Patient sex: M
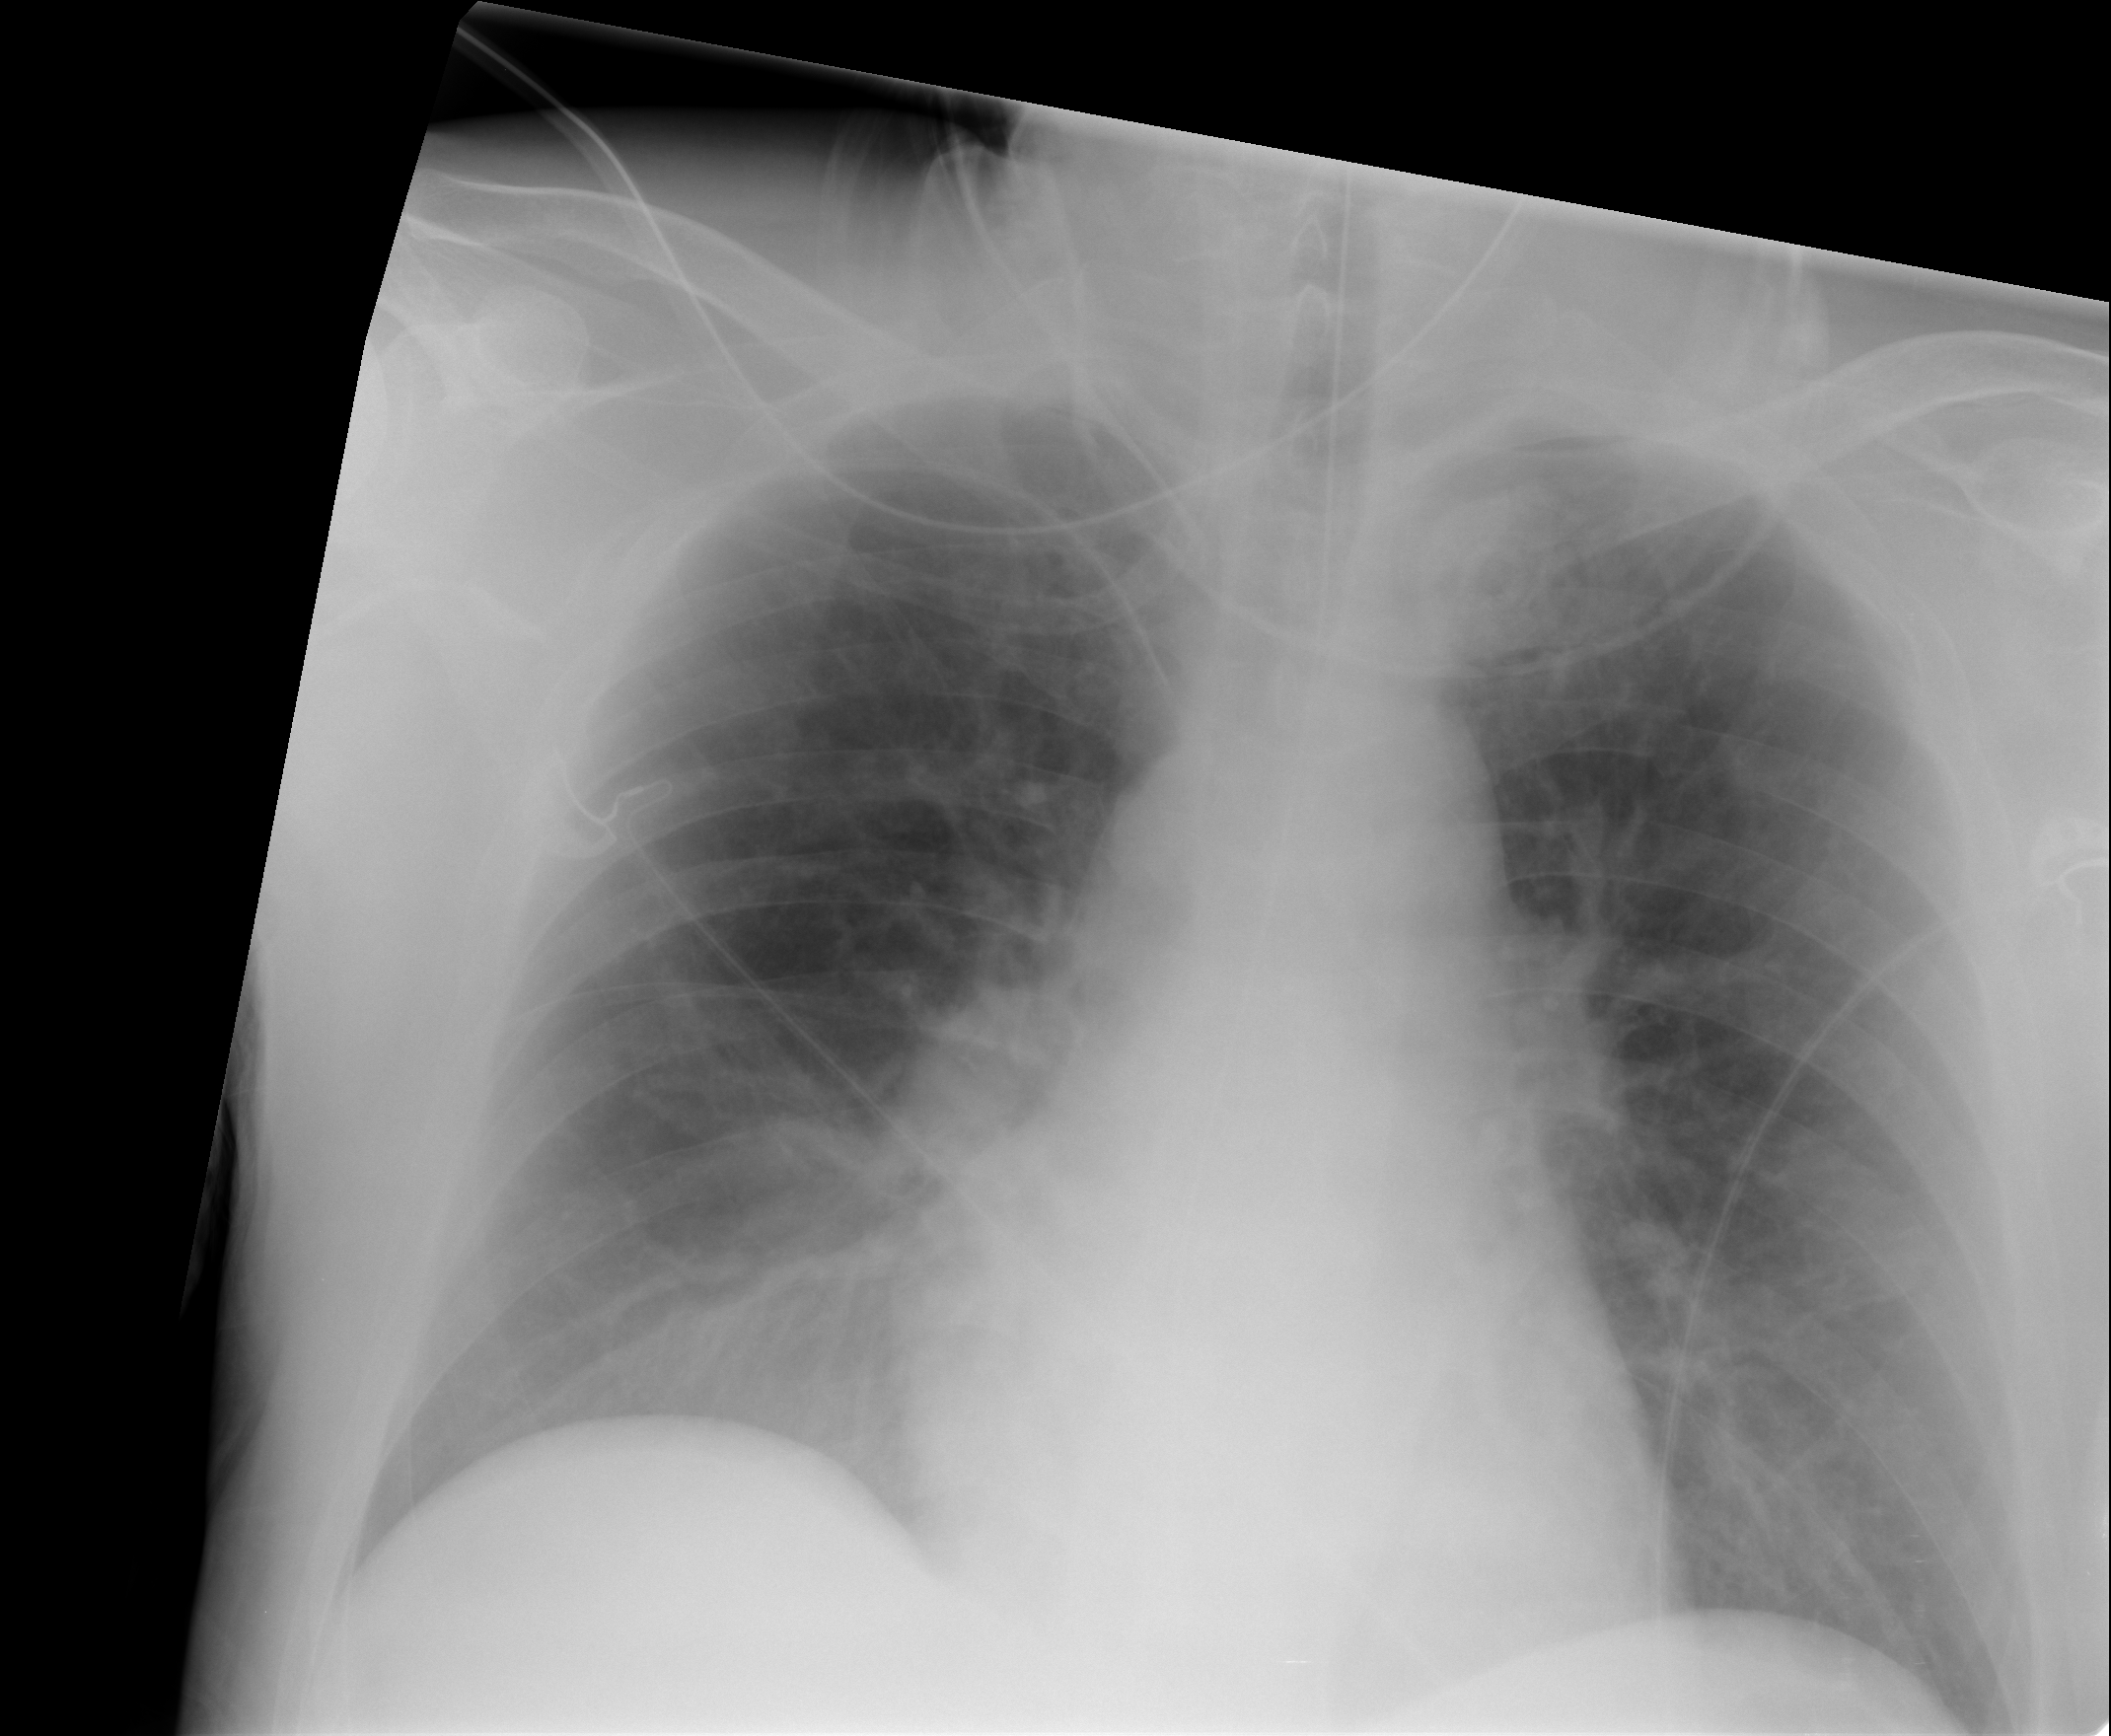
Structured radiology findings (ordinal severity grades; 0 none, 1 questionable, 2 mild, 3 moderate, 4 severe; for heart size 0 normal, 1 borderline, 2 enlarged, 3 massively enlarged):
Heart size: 0
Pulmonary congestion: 1
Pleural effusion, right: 0
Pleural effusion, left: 0
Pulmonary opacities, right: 0
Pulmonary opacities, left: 0
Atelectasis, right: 0
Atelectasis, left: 0